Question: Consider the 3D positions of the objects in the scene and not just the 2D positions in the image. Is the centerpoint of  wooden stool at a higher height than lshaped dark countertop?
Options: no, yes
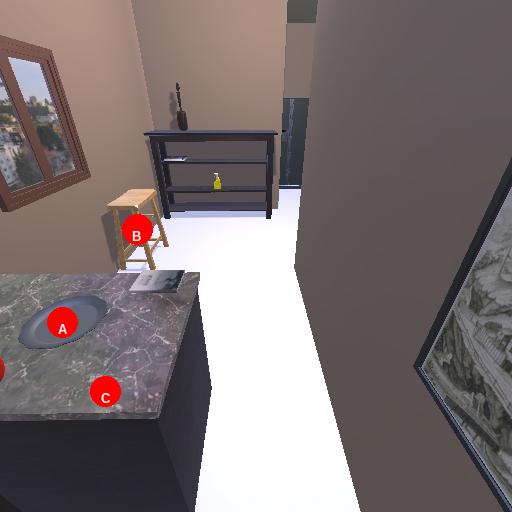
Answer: no